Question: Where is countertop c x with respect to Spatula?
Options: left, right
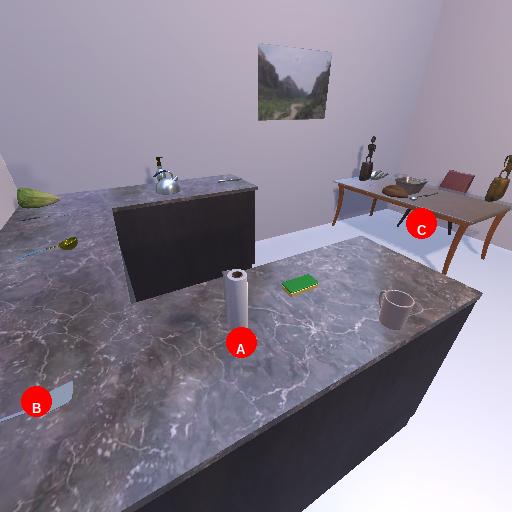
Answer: left